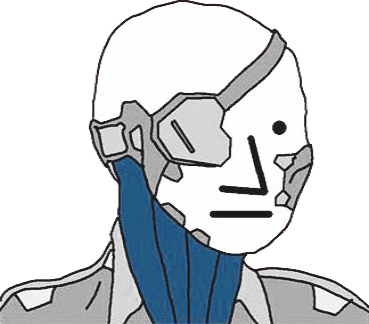
Label: 5_NPC